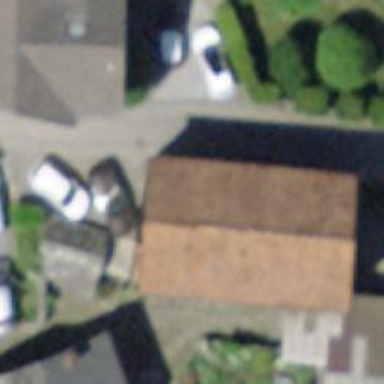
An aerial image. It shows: Stable building.